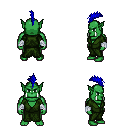
a pixel art fantasy rpg character, male body template, orc, green skin, green robe, gold greaves, blue mohawk hairstyle, white cloth bandages, four views (front, back, left, right), 2x2 character sprite sheet, small pixel art, hard edges, no anti-aliasing